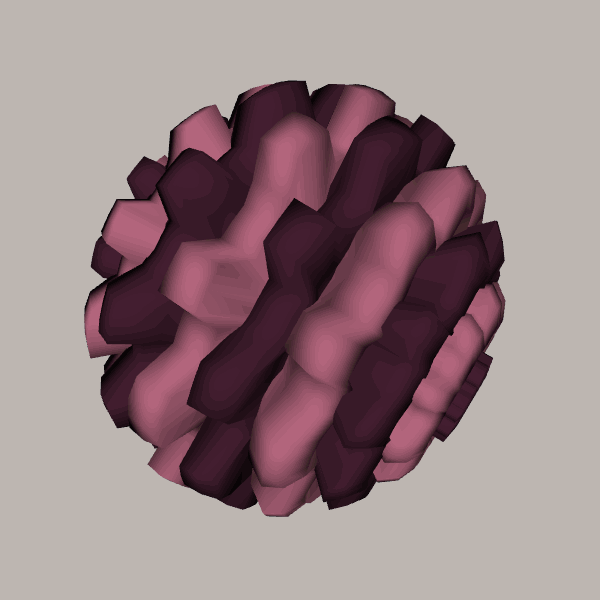
Background: light